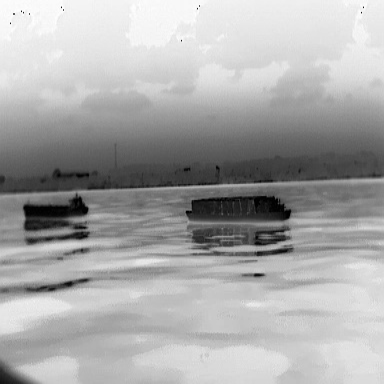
There are two objects shown in the infrared image, including a fishing_boat, and a liner.